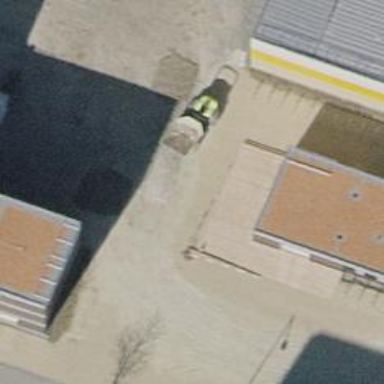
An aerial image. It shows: Picnic table located in leisure land area.